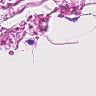
Metastatic tissue present: no